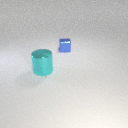
large cyan metal cylinder to the left of small blue metal cube